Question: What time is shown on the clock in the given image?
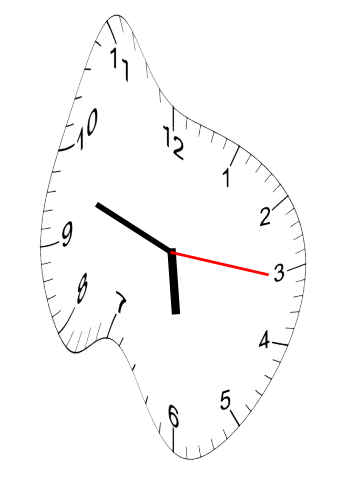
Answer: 05:48:16